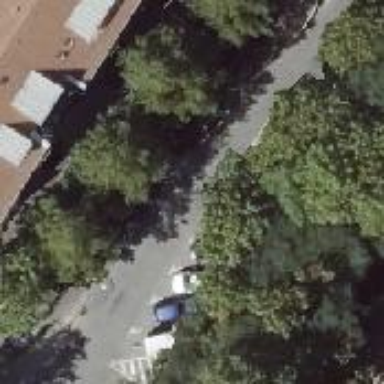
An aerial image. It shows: Footway along the road.